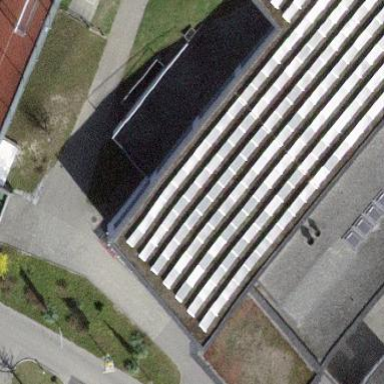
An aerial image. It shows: Solar power generator.